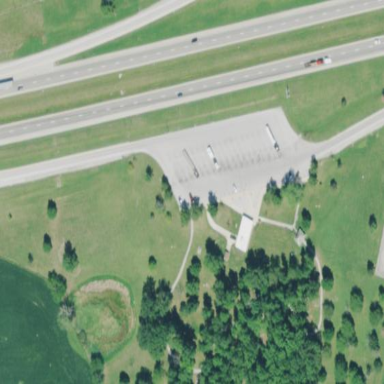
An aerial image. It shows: Rest area on the road.